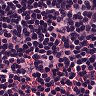
Metastatic tissue present: no